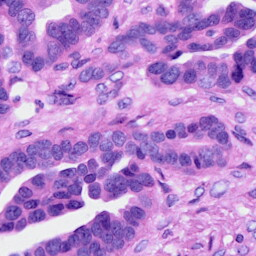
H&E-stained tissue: Ovarian